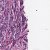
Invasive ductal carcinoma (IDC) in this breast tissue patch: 1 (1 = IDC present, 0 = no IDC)